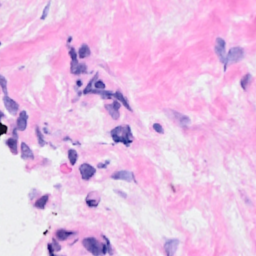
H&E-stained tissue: Breast